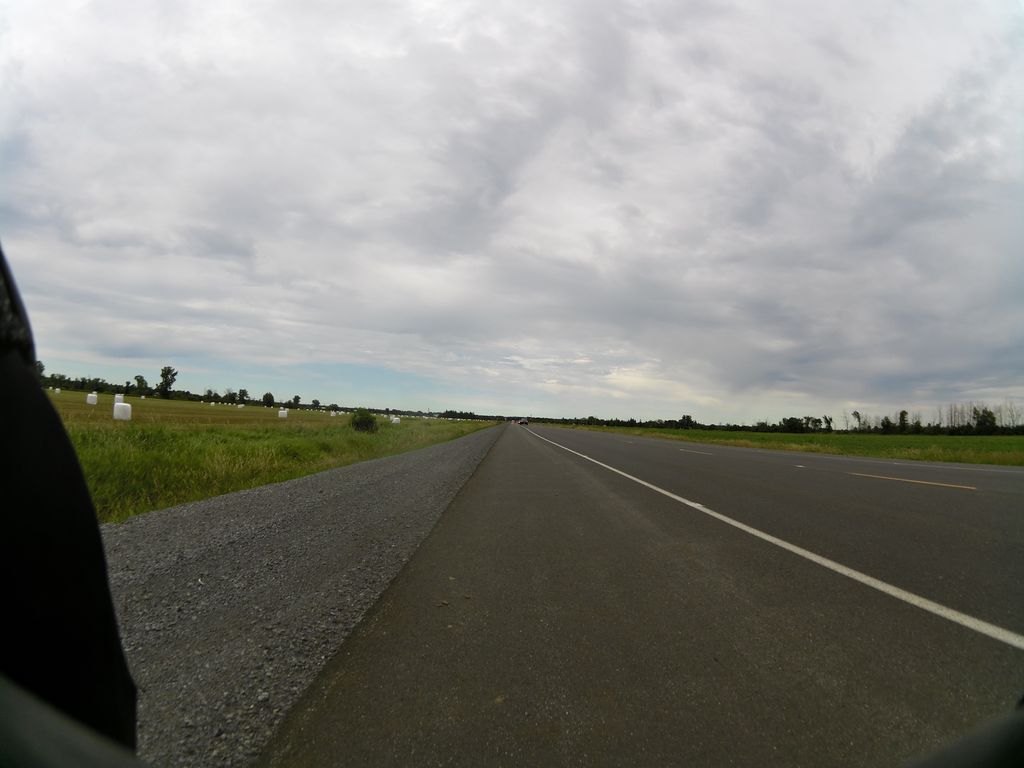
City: ottawa-gatineau